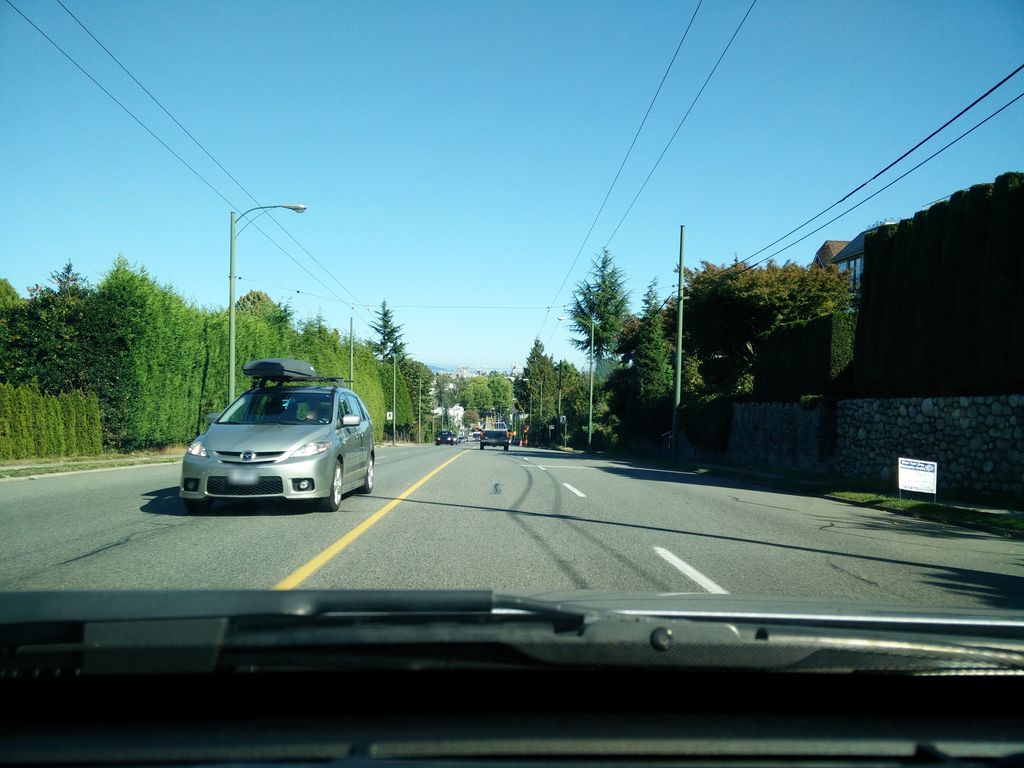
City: vancouver